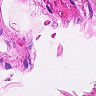
Metastatic tissue present: no